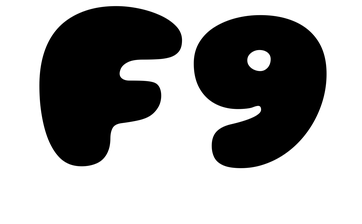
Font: Gluten_Black